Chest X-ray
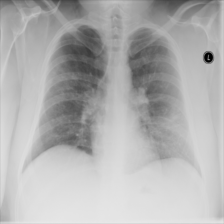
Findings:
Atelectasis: negative
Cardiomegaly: negative
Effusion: negative
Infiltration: negative
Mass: negative
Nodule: positive
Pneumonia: negative
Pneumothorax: negative
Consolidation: negative
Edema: negative
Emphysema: negative
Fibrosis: negative
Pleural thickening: negative
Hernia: negative